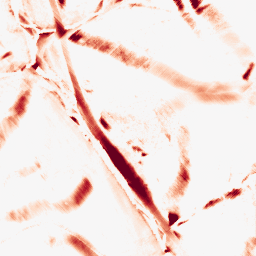
Category: morphological
Decomposition family: morphological_diamond
Decomposition parameters: operation: opening
radius: 15
Upsampling method: sinc_blackman
Upsampling parameters: scale: 2
kernel_size: 16
Upsampling scale: 2